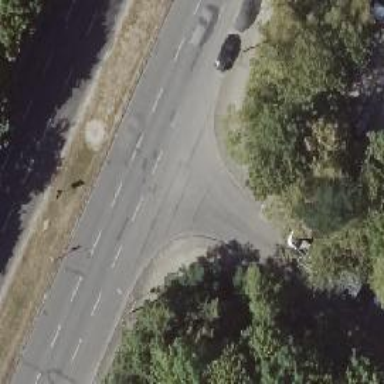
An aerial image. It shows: Road with "give way" sign.